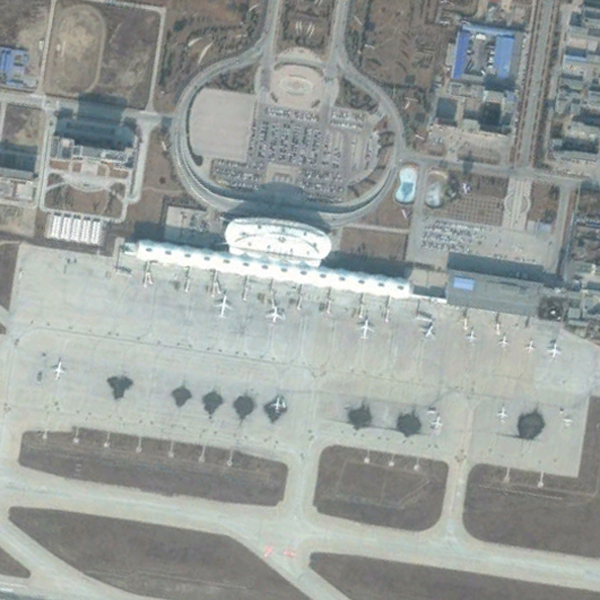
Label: Airport